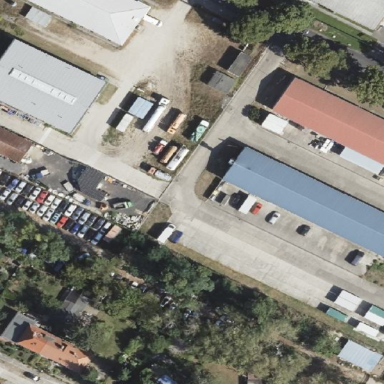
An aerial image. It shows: Commercial building.